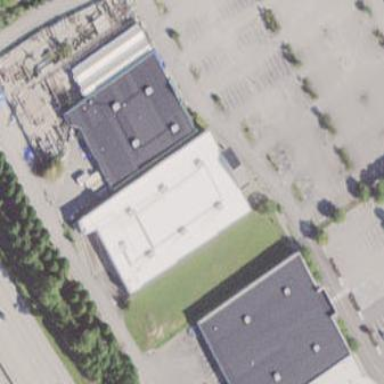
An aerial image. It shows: Retail building.